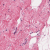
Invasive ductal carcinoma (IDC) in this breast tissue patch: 0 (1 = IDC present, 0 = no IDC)